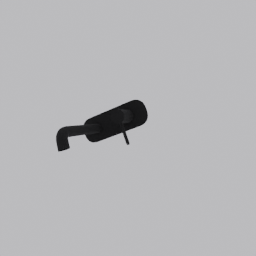
Label: appliances